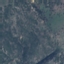
Land use / land cover class: HerbaceousVegetation